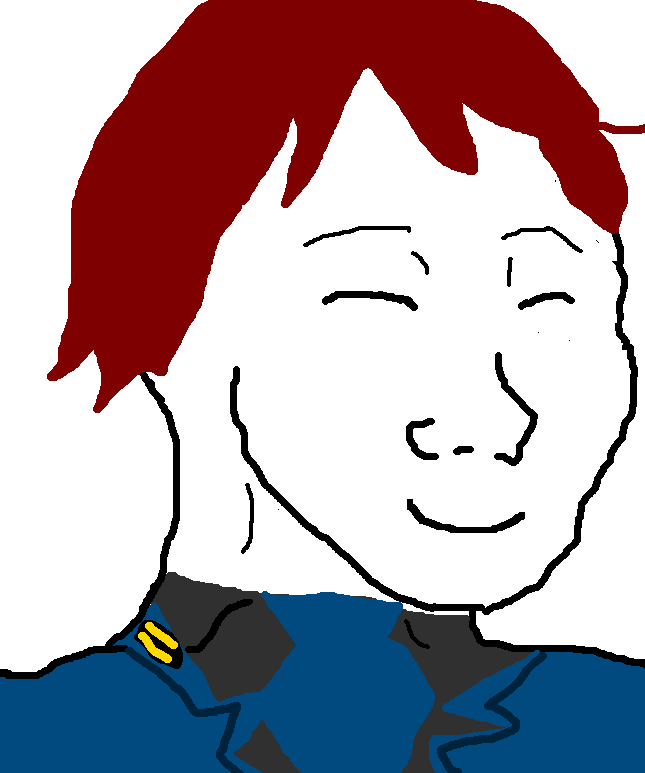
Label: 5_Bloomer